Question: Currently we use ClearCase UCM.. I am trying to evaluate possibility of using git in our project. I decided to create large repo with past three years changes from an integration stream. The pvob has 12 vobs under it. For purpose of evaluation(creating a worst case), I am putting all changes into single repository.
I want to create a and then adjust its spec for every baseline on the . This will then synched to git repository.
Question in short: How can I create a base clearcase view given a pvob base line and keep changing its config spec to match every baseline?
(academic note : A picture of what I am trying to achieve.. )

(Approach discussed in <URL>
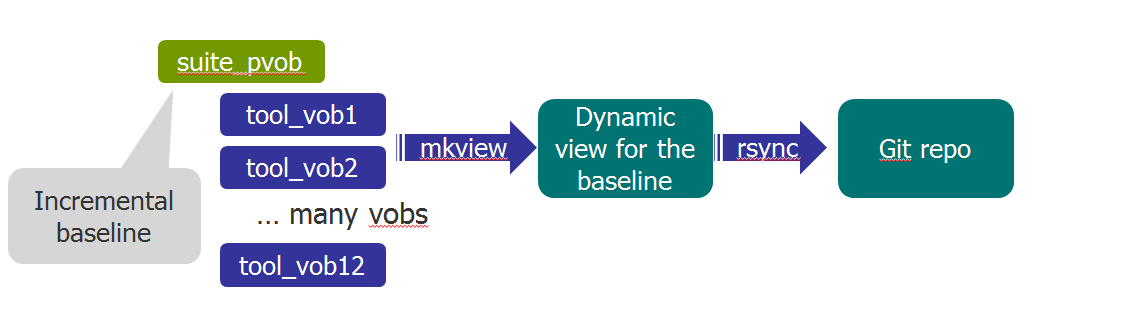
Answer: > I am putting all changes into single repository.
This isn't the right granularity for a git repo.
Having done multiple ClearCase to Git migration, the right scale usually is .
> How can I create a base clearcase view given a pvob base line and keep changing its config spec to match every baseline?
You don't have to create a base ClearCase view.
You can create a sub-stream to the Int stream, and manage the baselines you want to see there.
('cleartool rebase -bas xxx@\YourPVob')
You can then use an UCM view to that sub-stream as a source for your git import.
If that approach isn't possible (as I explained <URL>, then you can create a base ClearCase view and modify its config spec in order to select the baseline complete ids:
'''
element * BaselineId1
element * BaselineId2
...
'''
(A dynamic view here is more useful to tweak the config spec.
Once the config spec is set, you can update a snapshot view with the same config spec, and appropriate load rules, to use it as a source for your git import).
You need to make sure those baselines are:
- <URL>.
See also "<URL>": '''
cleartool describe -l baseline:aBaseline@PVob
cleartool descr -fmt "%[found_bls]CXp" stream:myStream@\myPVob
'''
The second command would give you all baselines in a stream.
In both cases, you would see the baseline ids in addition of their names.
---
I have mention the ClearCase to Git migration aspect in :
- <URL>
A good trick is to use:
'''
git --git-dir=/path/to/git/repo/.git --work-tree=/path/to/ClearCase/view add .
'''
That allows you to consider the ClearCase view as the working tree of your git repo (which is the destination of your import).
I generally don't try to import baselines from streams because it is too complex too soon (in order to get the sequence of those histories right).
I just get a few baselines from the main stream, import them and go from there (keeping the ClearCase referential as a read-only archive source for history research).